Aerial crown-view tile of a tropical tree (Barro Colorado Island, Panama), acquired 20250512:
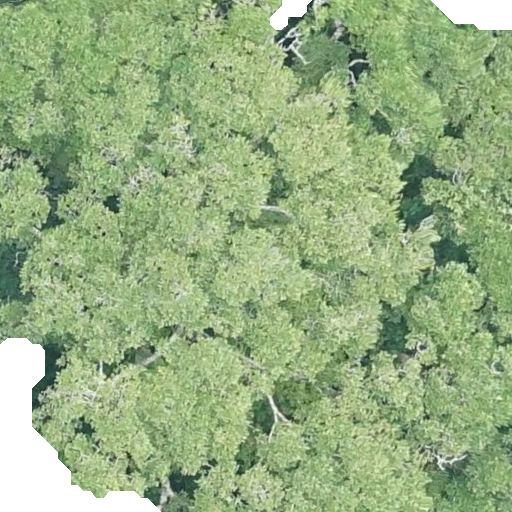
Species: Ficus insipida
GBIF accepted scientific name: Ficus insipida
Crown area: 476.739 m²